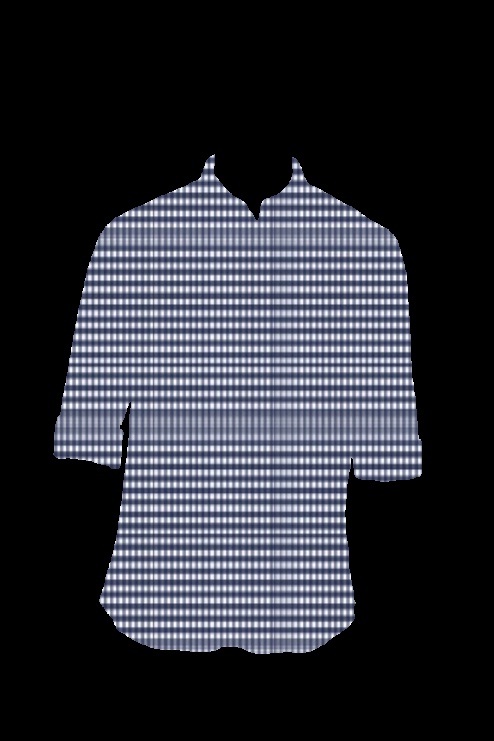
blue gingham tee